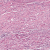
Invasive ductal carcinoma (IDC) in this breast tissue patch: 1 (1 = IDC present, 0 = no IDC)